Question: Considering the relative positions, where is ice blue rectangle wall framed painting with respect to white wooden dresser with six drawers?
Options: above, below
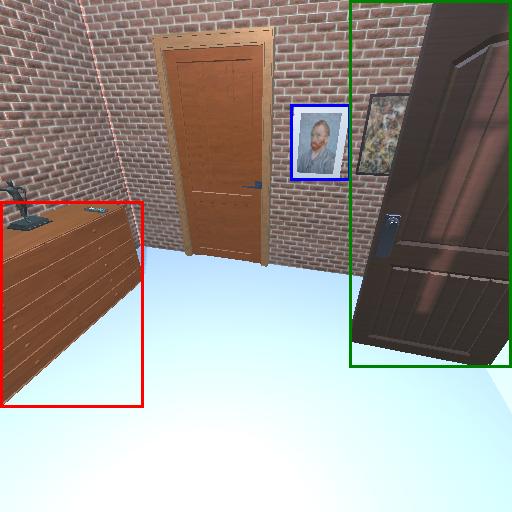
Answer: above